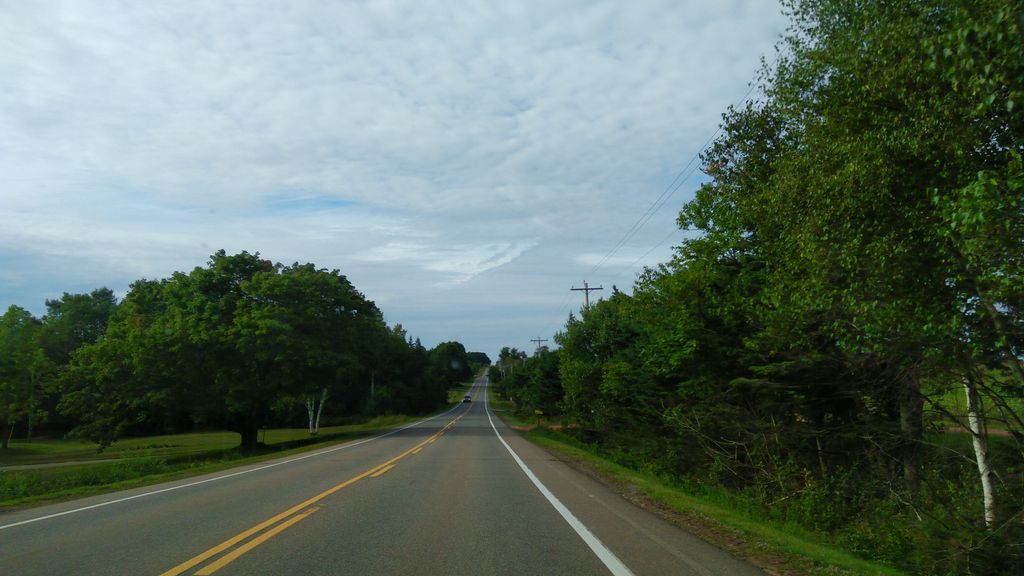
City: charlottetown